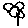
Label: flower